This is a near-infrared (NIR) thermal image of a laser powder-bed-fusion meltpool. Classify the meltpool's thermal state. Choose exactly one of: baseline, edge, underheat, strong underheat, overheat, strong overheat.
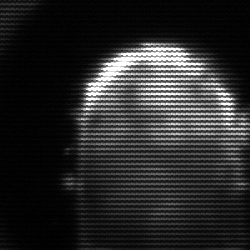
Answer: baseline